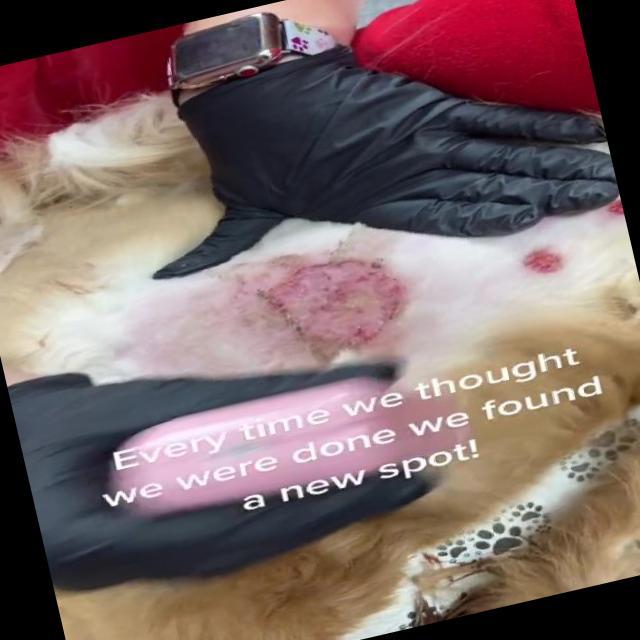
Canine dermatitis — inflammation of the skin presenting with erythema, pruritus, papules, and excoriation. May be allergic, contact, or atopic in origin.